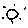
Label: sun